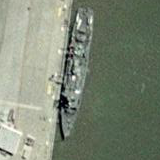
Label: destroyer